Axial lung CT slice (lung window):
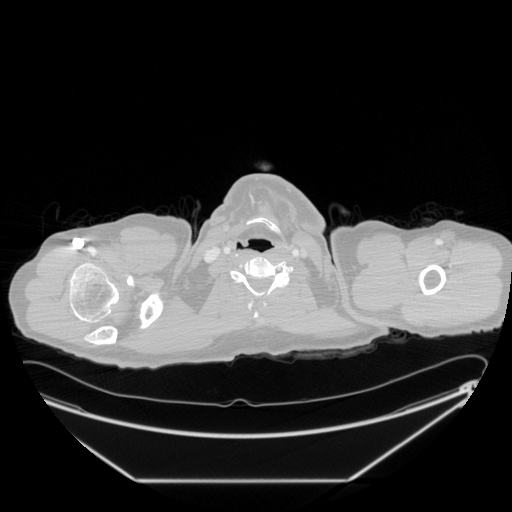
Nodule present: no